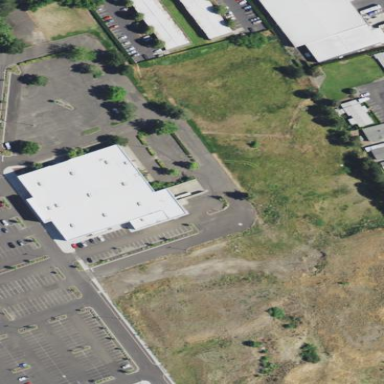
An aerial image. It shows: Retail building.